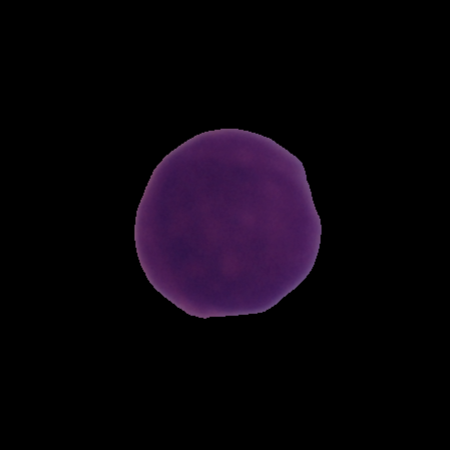
Label: cancer